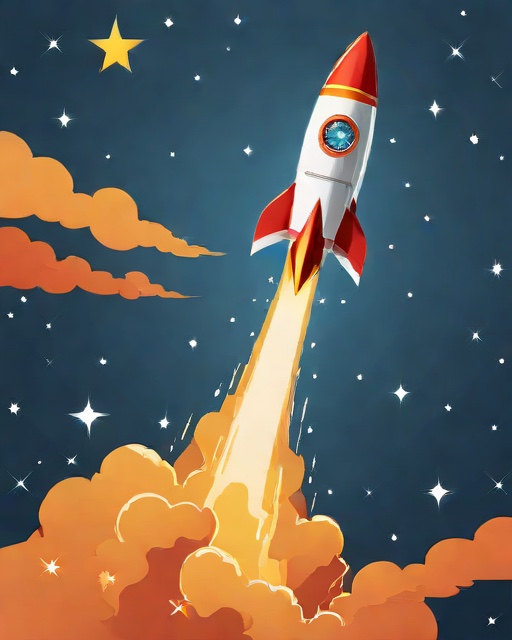
Category: Graduation